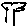
Label: tree